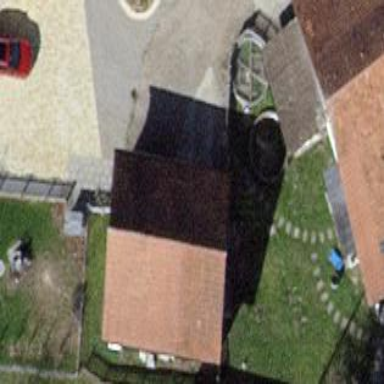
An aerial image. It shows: Shed building.